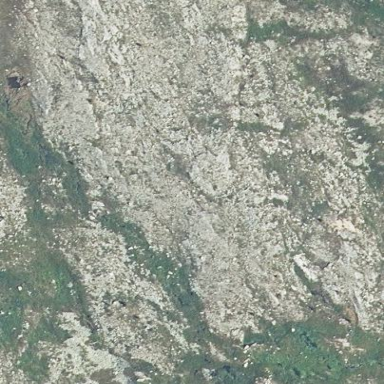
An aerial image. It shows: Landscape dominated by bare rock.